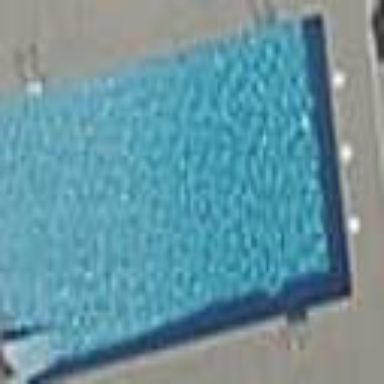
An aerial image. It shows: Swimming pool located in leisure land.